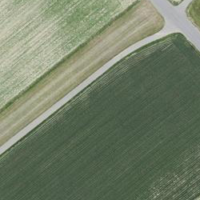
EUNIS habitat code: 52
Species observed at this site:
Convolvulus arvensis